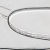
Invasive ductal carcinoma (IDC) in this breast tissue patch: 0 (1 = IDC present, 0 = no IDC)